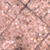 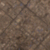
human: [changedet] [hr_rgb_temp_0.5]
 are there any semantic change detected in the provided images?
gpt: A road was built.